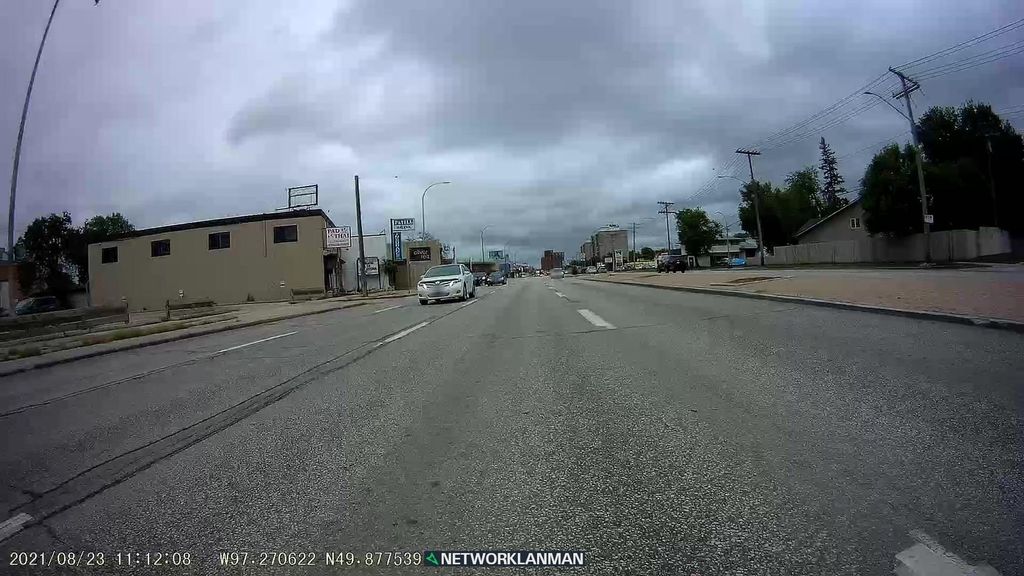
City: winnipeg